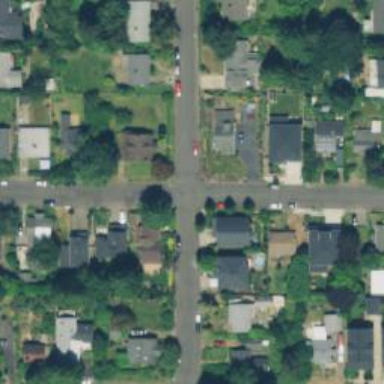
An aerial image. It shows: Residential road with sidewalk on the left side.